Field crop: tomato
Growth stage: 1
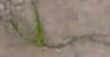
Species: cyperus